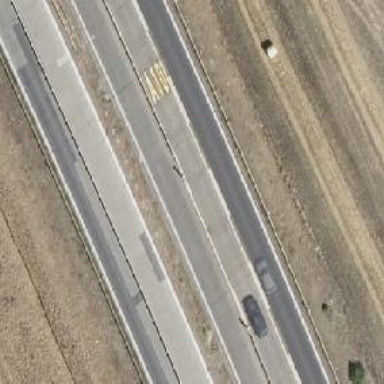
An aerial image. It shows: Asphalt motorway.